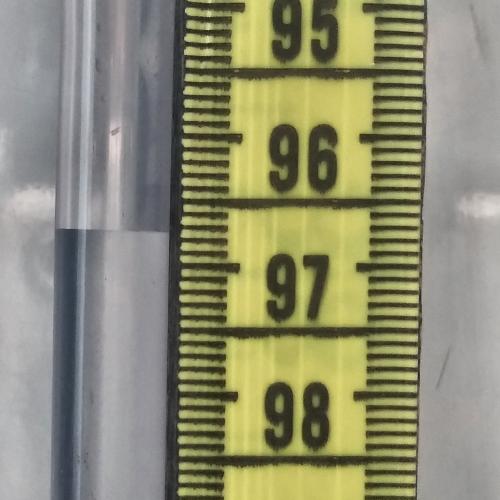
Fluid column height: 96.7 cm